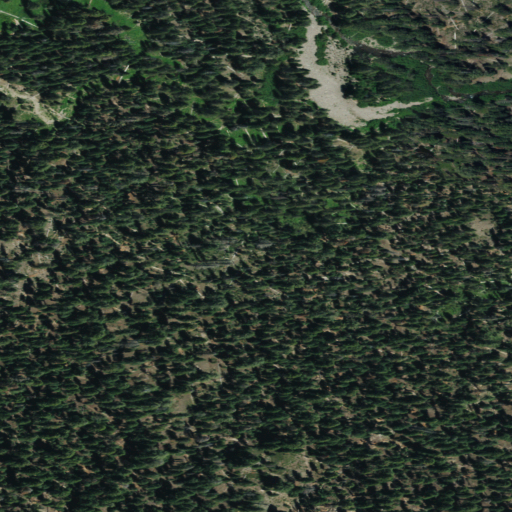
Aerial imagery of plain(s) in California named Corral Meadow containing evergreen forest and woody wetlands